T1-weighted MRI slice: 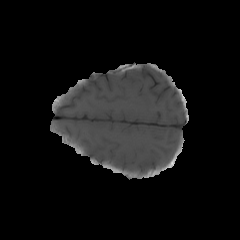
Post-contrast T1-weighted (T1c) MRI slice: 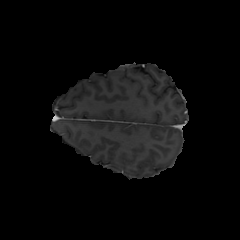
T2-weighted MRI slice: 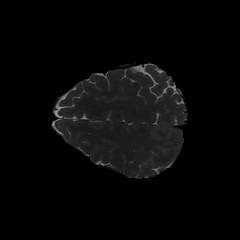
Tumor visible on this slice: no